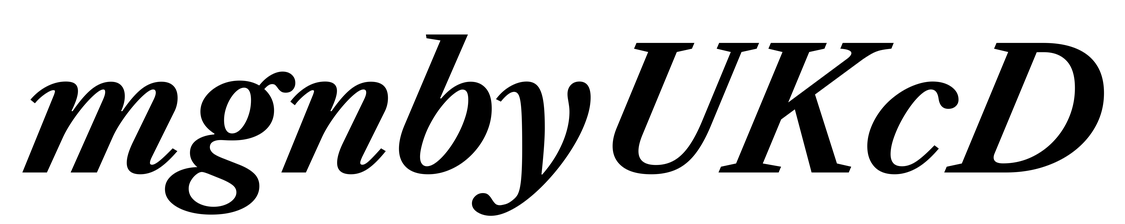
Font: LibreCaslonText-Italic_Bold_Italic